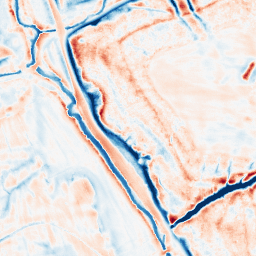
Category: edge_preserving
Decomposition family: bilateral
Decomposition parameters: d: 21
sigma_color: 150
sigma_space: 100
Upsampling method: sinc_hamming
Upsampling parameters: scale: 2
kernel_size: 16
Upsampling scale: 2